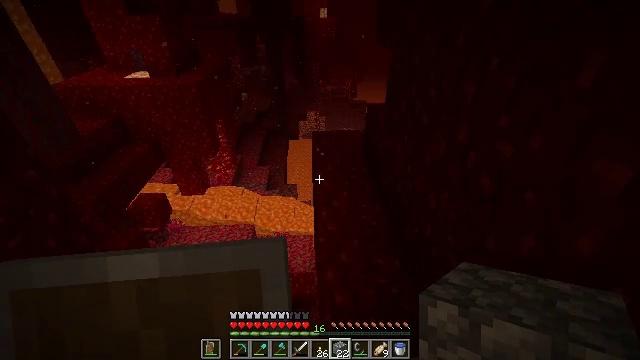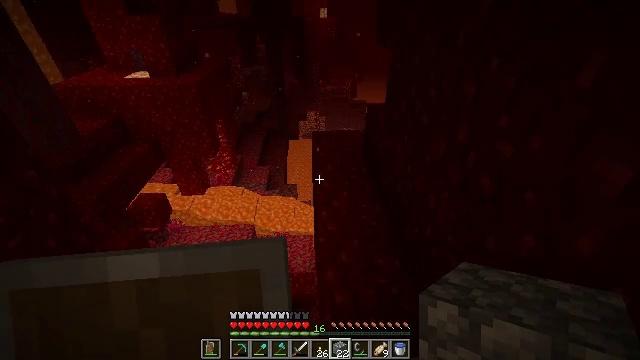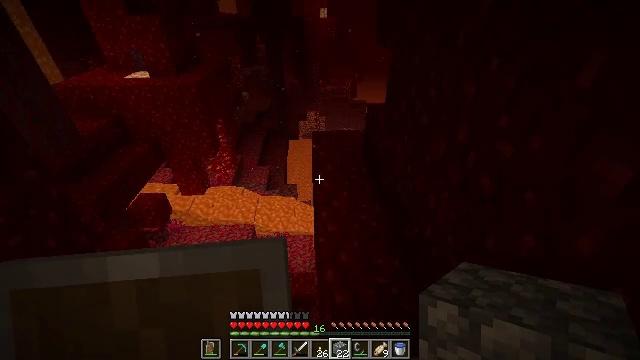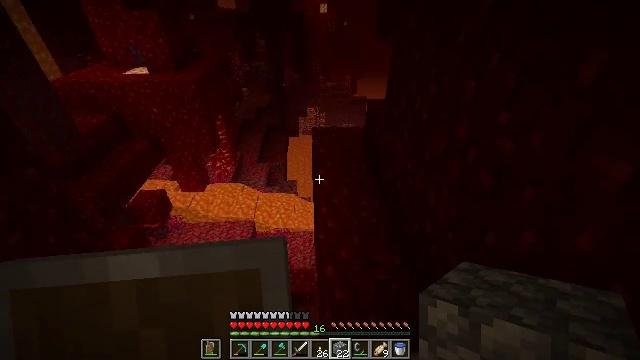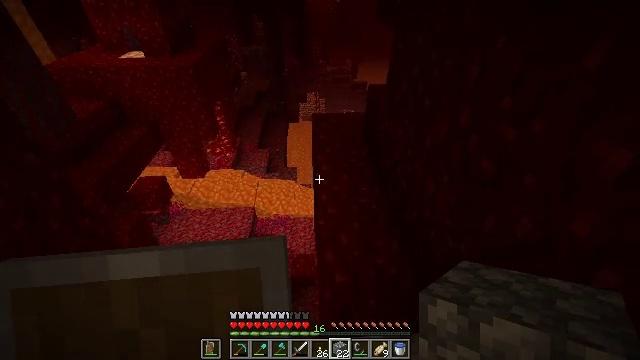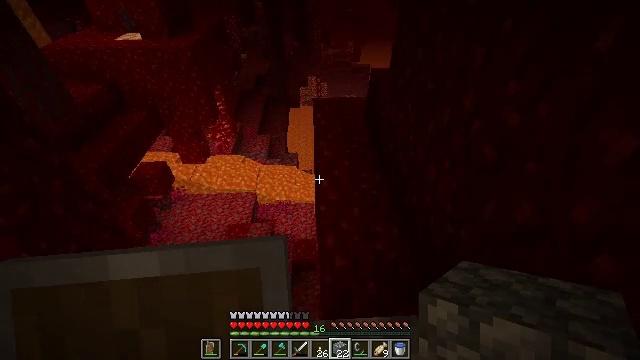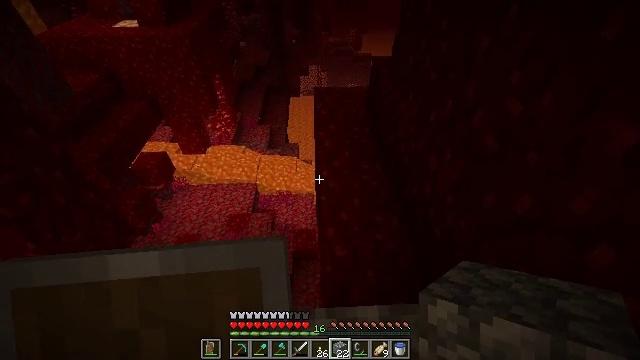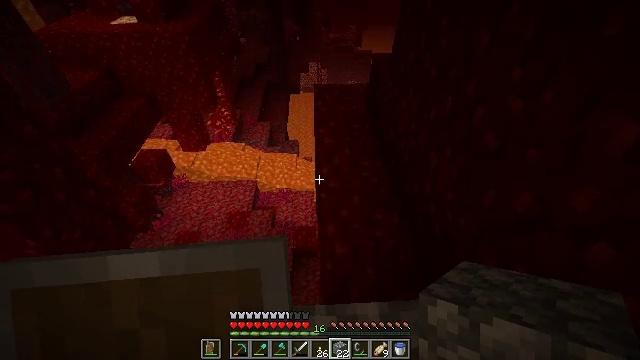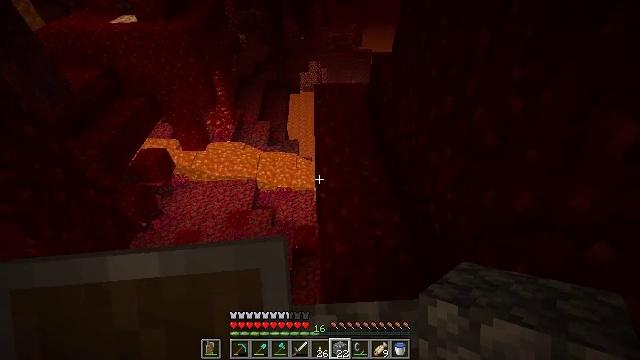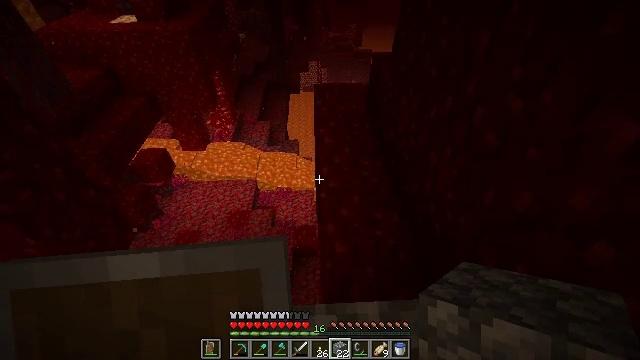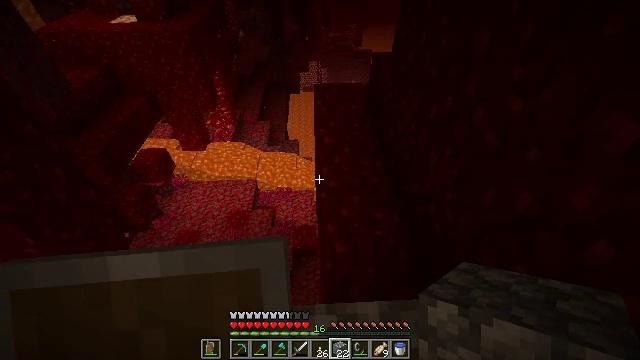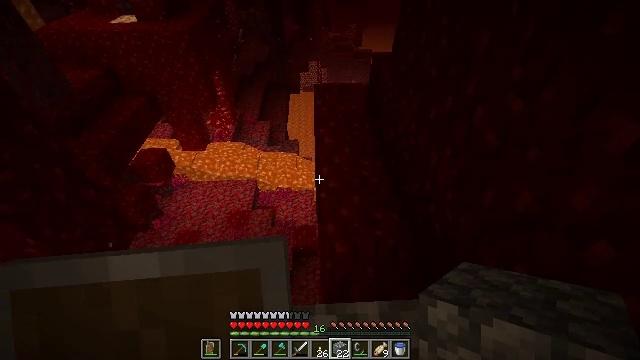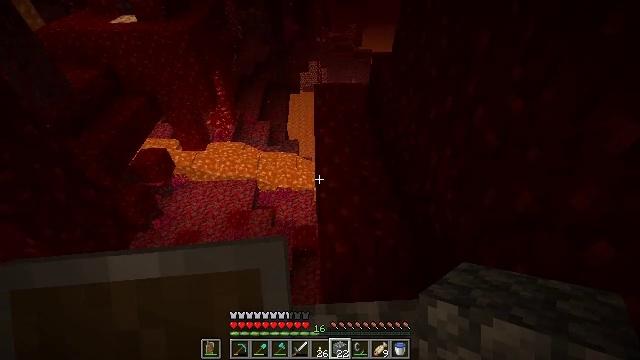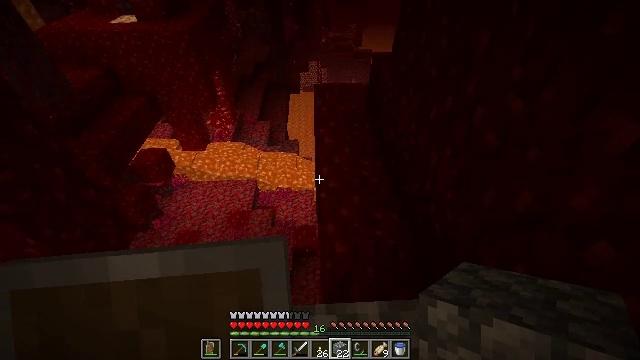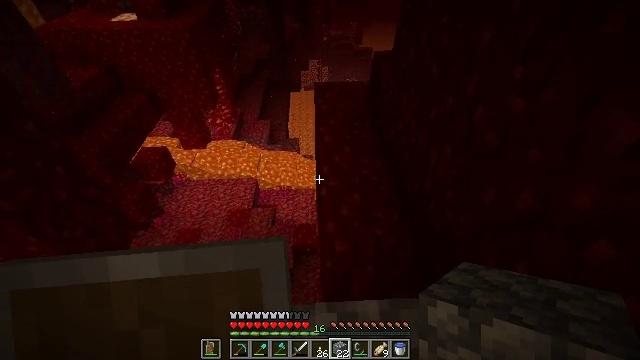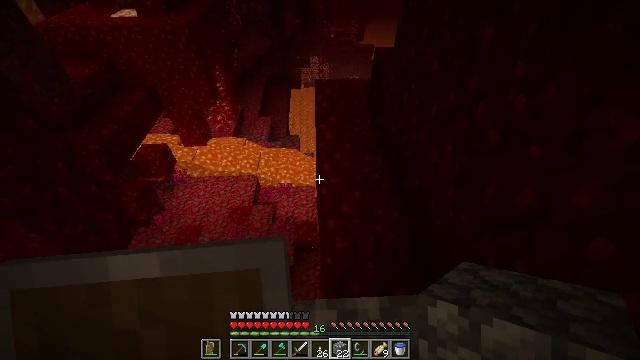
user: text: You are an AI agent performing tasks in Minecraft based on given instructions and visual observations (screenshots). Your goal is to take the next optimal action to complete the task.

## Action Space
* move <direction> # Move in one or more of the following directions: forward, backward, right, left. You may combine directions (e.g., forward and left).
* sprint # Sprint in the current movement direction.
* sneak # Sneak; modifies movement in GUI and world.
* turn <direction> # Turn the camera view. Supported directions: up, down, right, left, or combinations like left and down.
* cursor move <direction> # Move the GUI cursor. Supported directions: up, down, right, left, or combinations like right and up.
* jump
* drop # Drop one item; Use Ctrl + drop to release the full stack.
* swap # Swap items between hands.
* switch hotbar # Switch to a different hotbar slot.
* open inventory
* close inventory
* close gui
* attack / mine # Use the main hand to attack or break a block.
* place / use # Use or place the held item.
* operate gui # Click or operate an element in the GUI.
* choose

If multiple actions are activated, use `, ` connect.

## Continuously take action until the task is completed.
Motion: motion action
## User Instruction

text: Break the nether wart block with a tool.
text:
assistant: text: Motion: no_op
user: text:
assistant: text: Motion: no_op
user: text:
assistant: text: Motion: no_op
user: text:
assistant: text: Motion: turn down
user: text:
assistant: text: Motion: turn down
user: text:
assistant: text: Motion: turn down
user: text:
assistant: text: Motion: no_op
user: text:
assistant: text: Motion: no_op
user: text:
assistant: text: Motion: no_op
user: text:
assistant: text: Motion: no_op
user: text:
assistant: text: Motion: no_op
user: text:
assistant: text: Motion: no_op
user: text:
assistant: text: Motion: no_op
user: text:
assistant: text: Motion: no_op
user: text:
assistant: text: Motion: no_op
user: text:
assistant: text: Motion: turn down
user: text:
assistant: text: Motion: turn left and down
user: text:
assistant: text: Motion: turn left and down
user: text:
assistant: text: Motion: turn left and down
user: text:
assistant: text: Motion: turn left and down
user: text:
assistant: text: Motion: turn left and down
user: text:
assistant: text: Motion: no_op
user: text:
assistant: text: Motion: no_op
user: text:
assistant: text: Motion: no_op
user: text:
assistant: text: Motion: no_op
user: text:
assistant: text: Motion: no_op
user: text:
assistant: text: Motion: no_op
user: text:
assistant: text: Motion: no_op
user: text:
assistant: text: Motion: no_op
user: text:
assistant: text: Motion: no_op